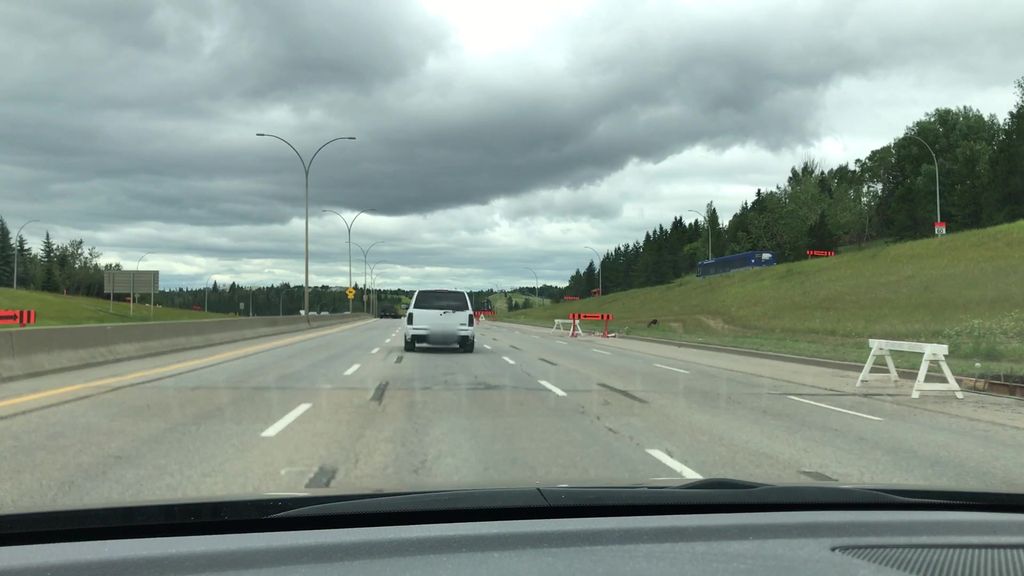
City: edmonton